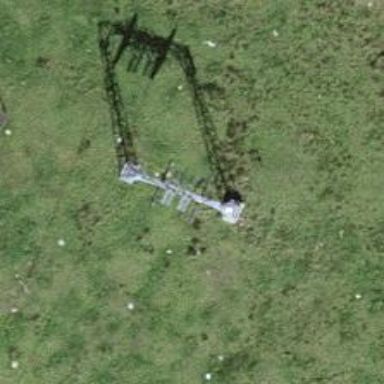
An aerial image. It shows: Pylon used for aerialway.